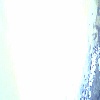
Label: sunburn